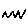
Label: zigzag